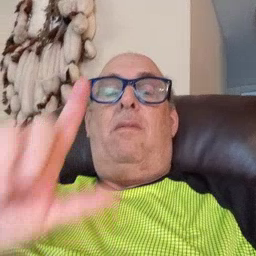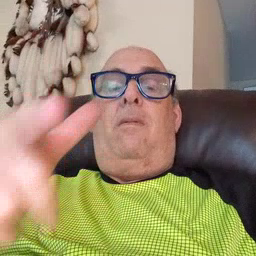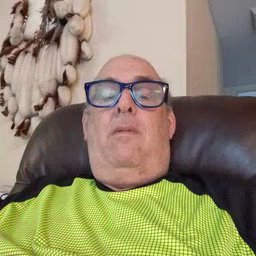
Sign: later